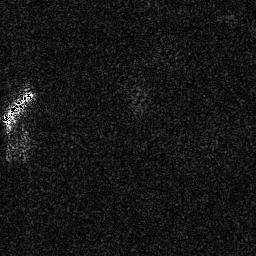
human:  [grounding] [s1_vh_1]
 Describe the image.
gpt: In the satellite image, there is  <ref>1 medium ship </ref> <box>[[0, 33, 13, 48, 0]]</box> located at left.